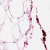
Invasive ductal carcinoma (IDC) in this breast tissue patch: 0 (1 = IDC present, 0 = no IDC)